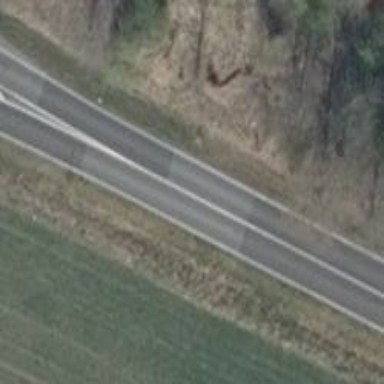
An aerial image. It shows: Secondary road with asphalt surface.